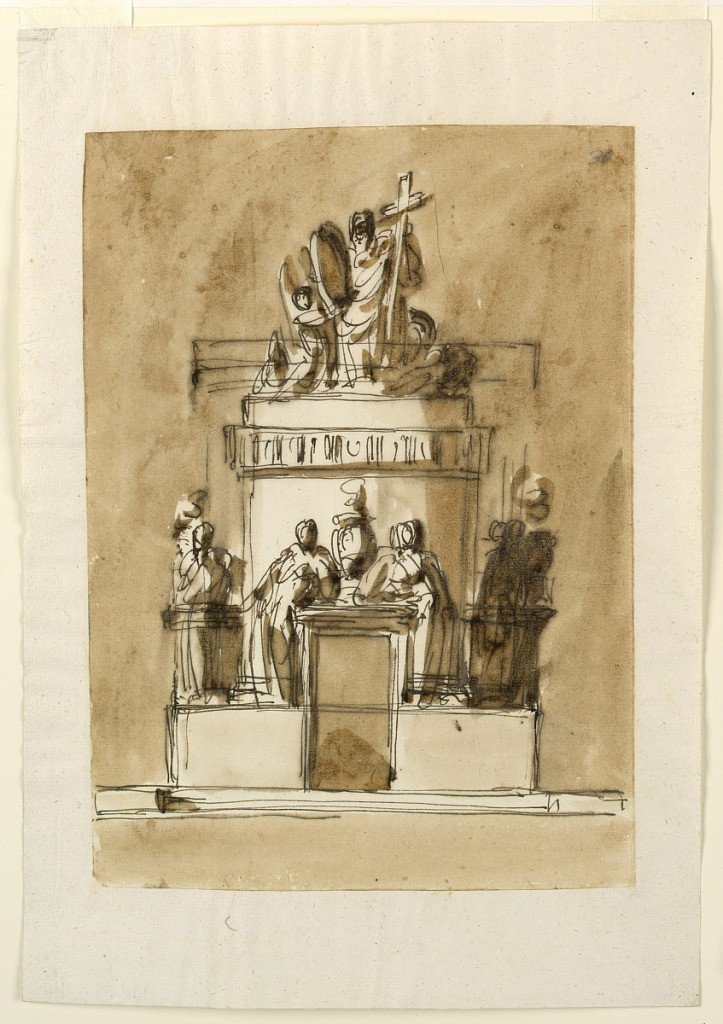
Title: Design for a Sepulchral Monument of King Louis XVI of France
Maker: Giuseppe Barberi, Italian, 1746–1809
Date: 1795
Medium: Pen and brown ink, brush and brown wash
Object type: Drawing
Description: The base has some steps, with small lateral parts in masonry. The structure has an oblong sockle and a rededing upper round tower-like part. At the front is a doorcase upon whose entablature lean two women - the left one is seen in front, the right in profile - beside an urn with a flame. They stand upon the sockle. Corresponding laterally are women standing beside a similar urn standing upon what seems to be a balustrade. Below the upper edge of the tower is a band with a triglyph frieze. On top is similar to 1938-88-1330.